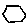
Label: hexagon